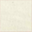
Piece: xx